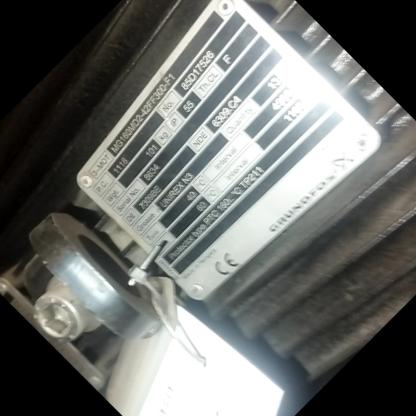
Klasa: tabliczka-znamionowa